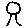
Label: tree